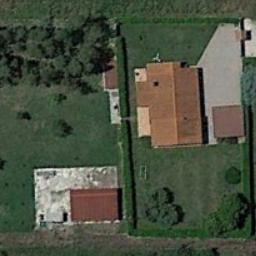
Label: residential